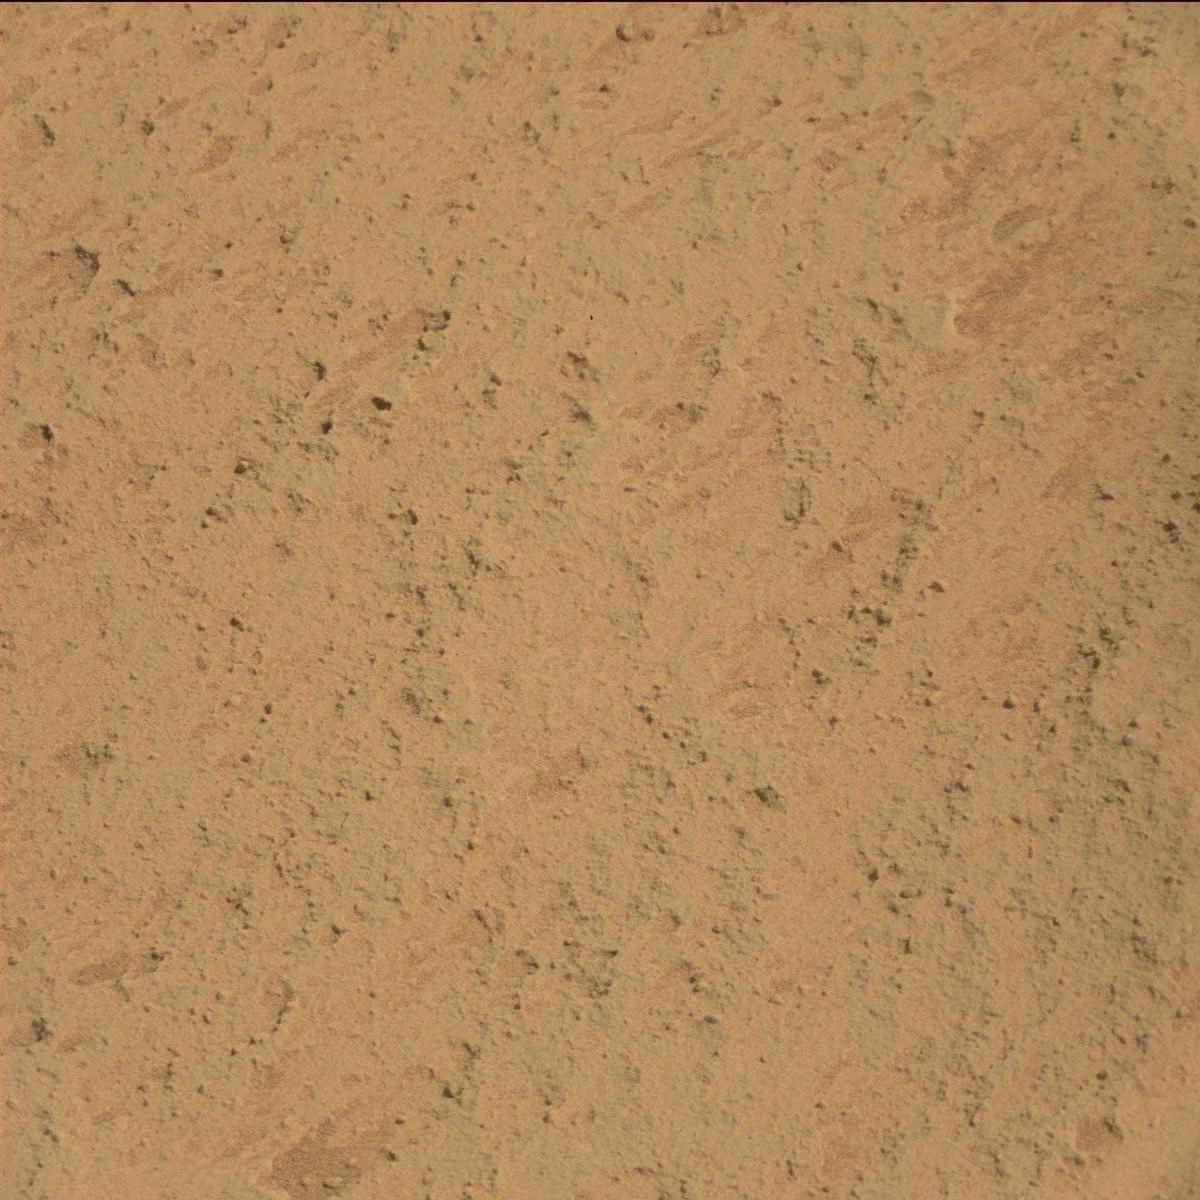
Terrain classes present: Bedrock, Sand / Soil